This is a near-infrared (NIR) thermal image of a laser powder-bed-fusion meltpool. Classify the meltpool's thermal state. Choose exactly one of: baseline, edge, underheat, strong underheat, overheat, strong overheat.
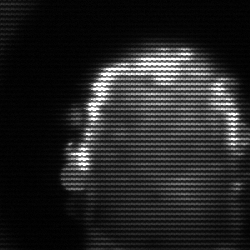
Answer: baseline